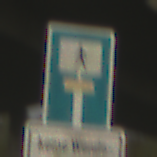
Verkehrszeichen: SackgasseFussgaengerDurchlaessig
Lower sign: HinweisGeaenderteVorfahrtVerkehrsfuehrungVerkehrsregelung3
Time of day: SunriseSunset
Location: Outdoor (Suburban)
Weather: PartlyCloudy
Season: NotSpecified
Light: Natural